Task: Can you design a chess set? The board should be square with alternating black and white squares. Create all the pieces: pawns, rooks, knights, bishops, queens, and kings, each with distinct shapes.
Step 2270:
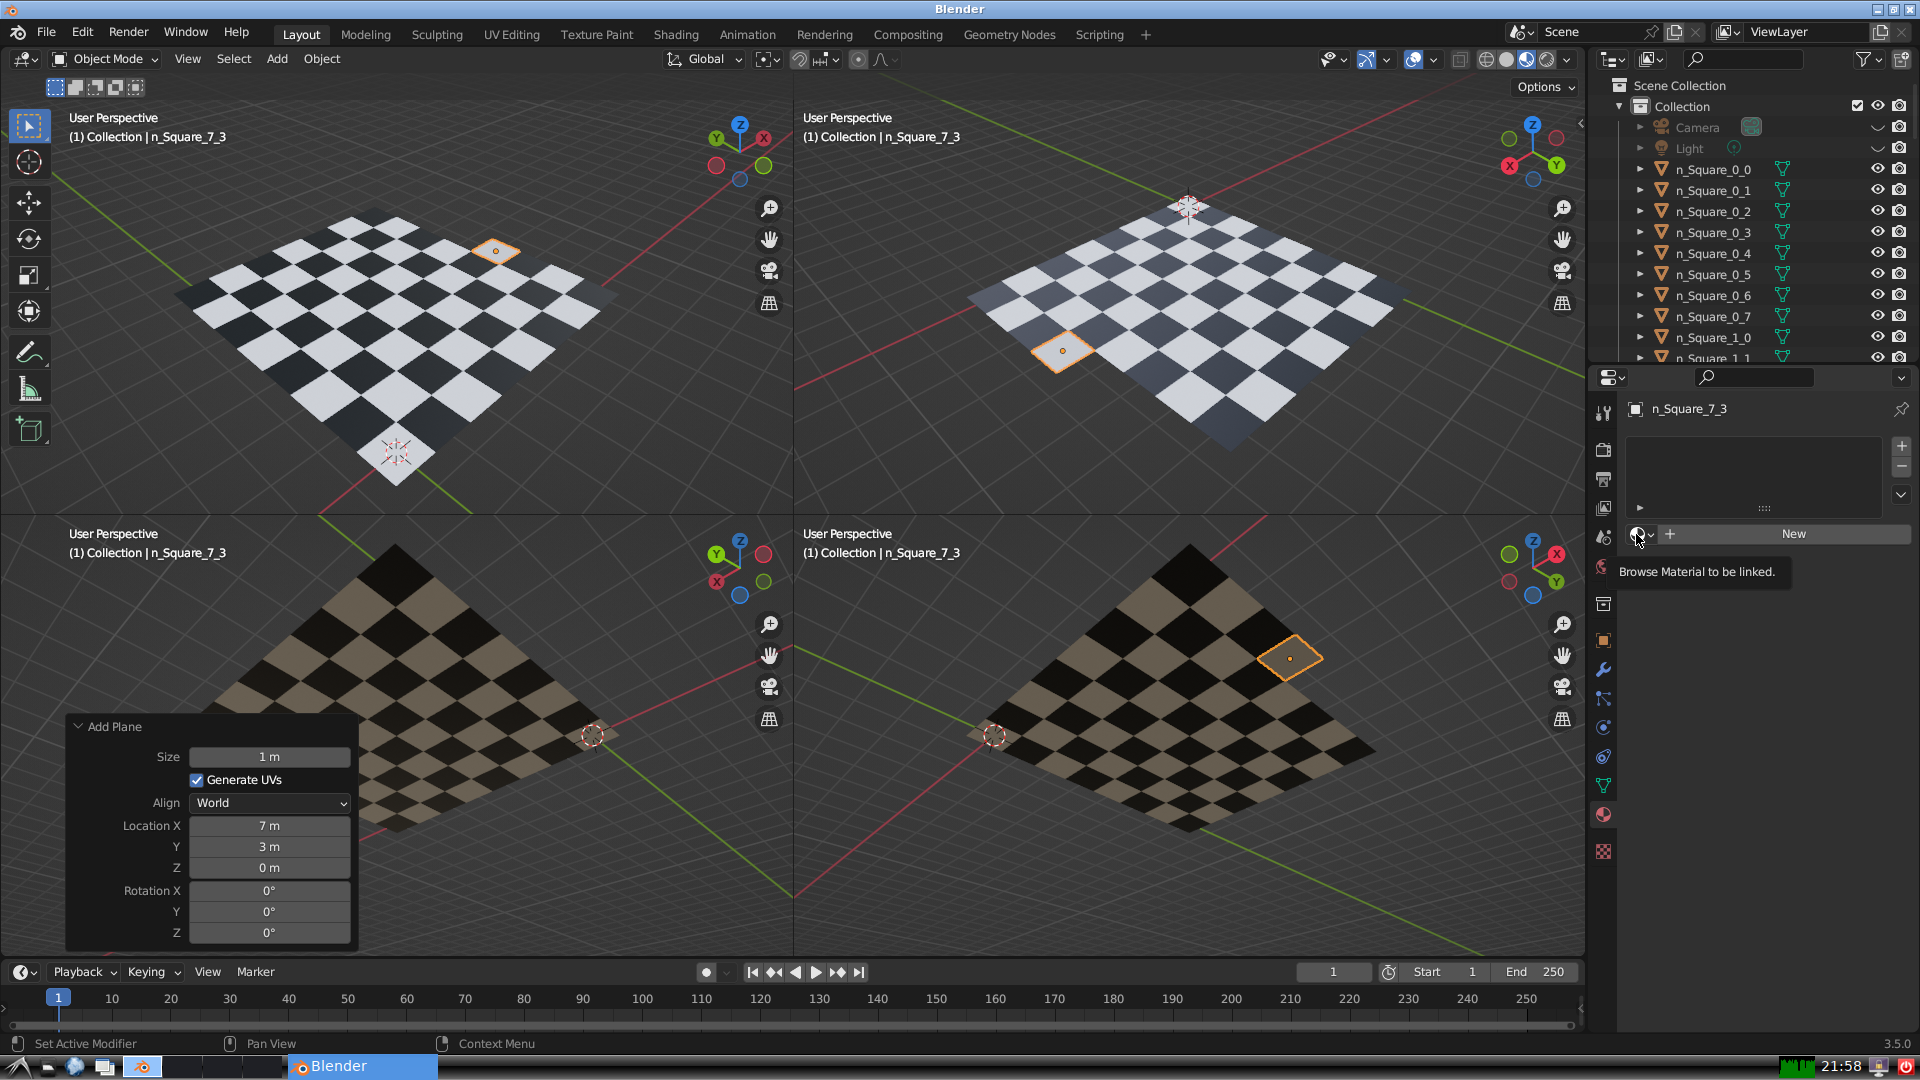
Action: click: no